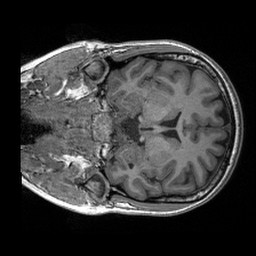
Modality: T1w
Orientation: coronal
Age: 20
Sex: female
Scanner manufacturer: siemens
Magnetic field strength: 3 T
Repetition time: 2.4 s
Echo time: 0.00191 s